Question: I'm a new JavaFX user, I have some issues into my internship project. I have to make a GUI which draw one spectra and add labels (x value) at the top of each peaks. The user can zoom on chart, so labels must be updated.
I use a first method to add labels based on this post :<URL> function is a listener of the upperbound yaxis for the zoom, but to have the good positions i need to use my update button manually, i don't find the solution, if someone have ideas ?
I currently use anchorpane, is it better to use stackpane?
I put a part of my code :
'''
public class PaneController implements Initializable{
@FXML
private LineChart<Number, Number> lineChart;
private ObservableList<Annotation> annotationNodes = FXCollections.observableArrayList();
@Override
public void initialize(URL location, ResourceBundle resources) {
// TODO Auto-generated method stub
lineChart.setLegendVisible(false);
lineChart.setCreateSymbols(false);
lineChart.setData(createData());
//create labels
createLabels(lineChart.getData());
//frame listener
((AnchorPane)lineChart.getParent()).heightProperty().addListener((num)-> update());
//axis listener
((NumberAxis)lineChart.getYAxis()).upperBoundProperty().addListener((num)-> update());
//update listener on middle button
lineChart.getParent().addEventHandler(MouseEvent.MOUSE_CLICKED, new EventHandler<MouseEvent>() {
@Override
public void handle(MouseEvent event) {
if( event.getButton() == MouseButton.MIDDLE){
update();
}
}
});
MyJFXChartUtil.setupZooming( lineChart );
}
/** create data for the line chart */
public ObservableList<Series<Number,Number>> createData(){
ObservableList<Series<Number,Number>> data = FXCollections.observableArrayList();
for(int i=1;i<=10;i++){
XYChart.Series<Number, Number> peakSelect = new XYChart.Series<>();
peakSelect.getData().add(new XYChart.Data<Number, Number>(i*2,0));
peakSelect.getData().add(new XYChart.Data<Number, Number>(i*2,i));
data.add(peakSelect);
}
return data;
}
/** place a x-value label on each peak */
private void createLabels(ObservableList<Series<Number,Number>> data){
Pane pane = (Pane) lineChart.getParent();
//clear old annotations
pane.getChildren().clear();
pane.getChildren().add(lineChart);
for(int i=0;i<lineChart.getData().size();i++){
for(XYChart.Data<Number, Number> value:lineChart.getData().get(i).getData()){
if(value.getYValue().intValue()>0){
//massAnnot
Annotation massAnnot = new Annotation(new Label(""+value.getXValue()), value.getXValue().doubleValue(), value.getYValue().doubleValue());
annotationNodes.add(massAnnot);
//labelAnnot
Annotation labelAnnot = new Annotation(new Label(""+(i+1)), value.getXValue().doubleValue(), 11);
annotationNodes.add(labelAnnot);
}
}
}
//add node to parent
for (Annotation annot : annotationNodes) {
pane.getChildren().add(annot.getLabel());
}
}
/** update position of labels */
private void update(){
//clear nodes and add the linechart as children
NumberAxis xAxis = (NumberAxis) lineChart.getXAxis();
NumberAxis yAxis = (NumberAxis) lineChart.getYAxis();
System.out.println(xAxis.getUpperBound()+" update "+yAxis.getUpperBound());
Pane pane = (Pane) lineChart.getParent();
pane.getChildren().clear();
pane.getChildren().add(lineChart);
int i = 0;
for (Annotation annot : annotationNodes) {
Node node = annot.getLabel();
if(i%2==0){//massAnnot
double x = lineChart.getXAxis().localToParent(xAxis.getDisplayPosition(annot.getX()), 0).getX() + lineChart.getPadding().getLeft();
double y = yAxis.localToParent(0,yAxis.getDisplayPosition(annot.getY())).getY() + lineChart.getPadding().getTop();
node.setLayoutX(x);
node.setLayoutY(y - node.prefHeight(Integer.MAX_VALUE));
}
else{//labelAnnot
double x = lineChart.getXAxis().localToParent(xAxis.getDisplayPosition(annot.getX()), 0).getX() + lineChart.getPadding().getLeft();
double y = yAxis.localToParent(0,yAxis.getDisplayPosition(annot.getY())).getY() + lineChart.getPadding().getTop();
node.setLayoutX(x);
node.setLayoutY(y - node.prefHeight(Integer.MAX_VALUE));
}
node.autosize();
pane.getChildren().add(node);
}
}
class Annotation{
private Label label;
private double x;
private double y;
public Annotation(Label label, double x, double y) {
this.label = label;
this.x = x;
this.y = y;
}
public Label getLabel(){
return this.label;
}
public double getX(){
return this.x;
}
public double getY(){
return this.y;
}
}
}
'''
'''
public class Main extends Application {
@Override
public void start(Stage primaryStage) {
try {
FXMLLoader loader = new FXMLLoader();
loader.setLocation(Main.class.getResource("Pane.fxml"));
AnchorPane rootPane = (AnchorPane) loader.load();
Scene scene = new Scene(rootPane);
primaryStage.setScene(scene);
primaryStage.setTitle("Test");
PaneController controller = loader.getController();
primaryStage.show();
} catch(Exception e) {
e.printStackTrace();
}
}
public static void main(String[] args) {
launch(args);
}
}
'''
'''
<?xml version="1.0" encoding="UTF-8"?>
<?import javafx.scene.chart.*?>
<?import javafx.scene.control.*?>
<?import java.lang.*?>
<?import javafx.scene.layout.*?>
<AnchorPane xmlns="http://javafx.com/javafx/8.0.40" xmlns:fx="http://javafx.com/fxml/1" fx:controller="application.PaneController">
<children>
<LineChart fx:id="lineChart" prefHeight="400.0" prefWidth="500.0" AnchorPane.bottomAnchor="0.0" AnchorPane.leftAnchor="0.0" AnchorPane.rightAnchor="0.0" AnchorPane.topAnchor="0.0">
<xAxis>
<NumberAxis side="BOTTOM" />
</xAxis>
<yAxis>
<NumberAxis side="LEFT" />
</yAxis>
</LineChart>
</children>
</AnchorPane>
'''
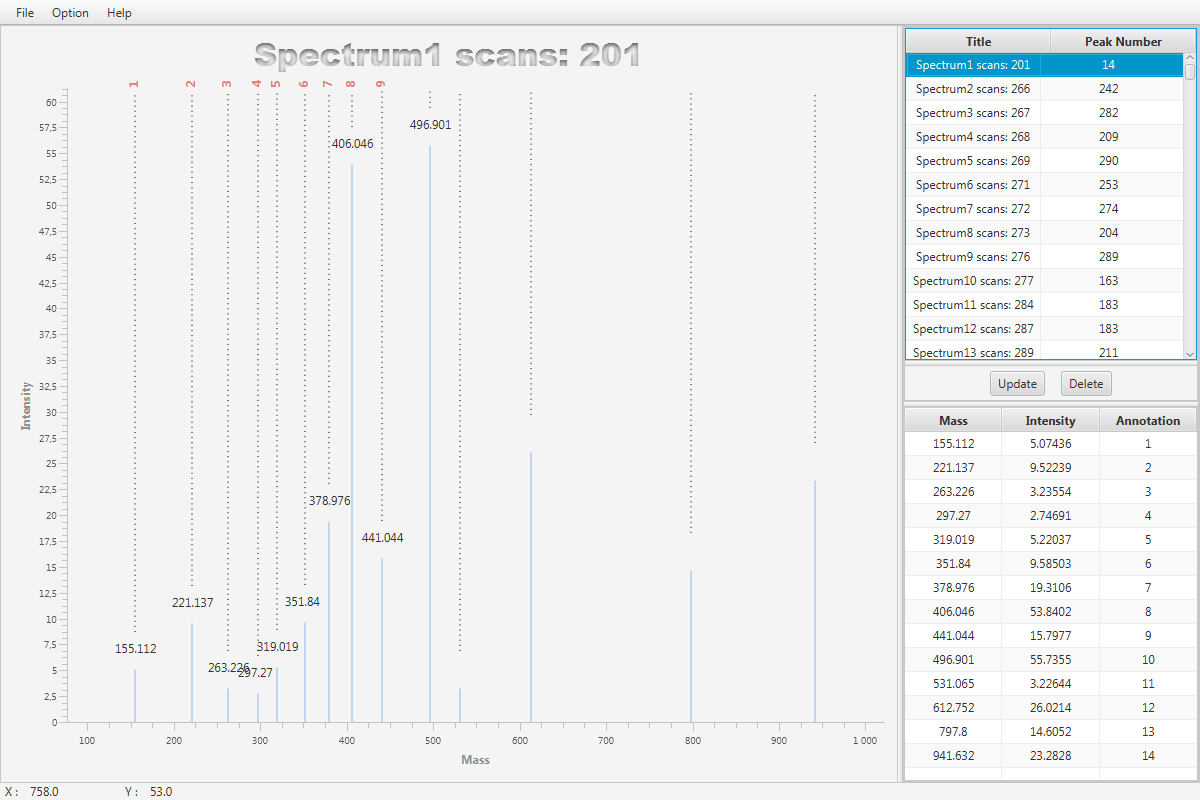
Answer: It seems that update is called to fast and the axis haven't updated, so when you update label positions none of the layout values have been updated. You could change your code to this:
'''
private void update() {
runIn(50, () -> {
/*your current code*/
}
}
private void runIn(int ms, Runnable callback) {
new Thread(() -> {
try {
Thread.sleep(ms);
} catch (InterruptedException e) { e.printStackTrace(); }
Platform.runLater(callback);
}).start();
}
'''
This works because I guess how long the longest 'Pulse' (one screen layout and render) will take. You can view how long pulses take by adding the '-Djavafx.pulseLogger=true' flag to your JVM args. Every pulse will show on the console. You are looking for this:
'''
...
PULSE: 49 [15ms:29ms]
...
'''
The '29ms' is how long it took to layout and render the scene, since '50ms' is a good bit longer, when 'update()' ran it got the new values. However, say we have a slow machine, it may take '60ms' for a pulse, to long for 'update()' to get the proper values. You would then need to change the '50ms' to say, '70ms'. It would be better to get a hook on the 'pulse' and see when it ends, then run 'update()'. Unfortunately I have no idea if such a hook exists.